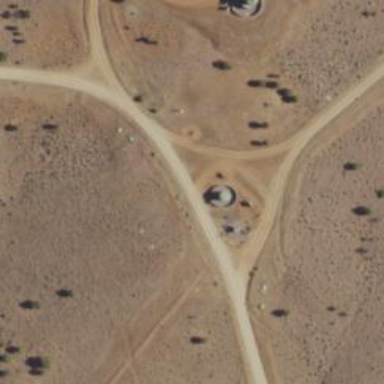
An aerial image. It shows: Storage tank that is man-made.